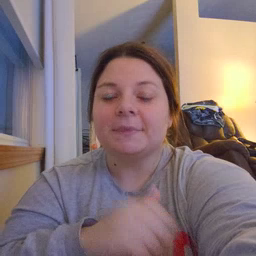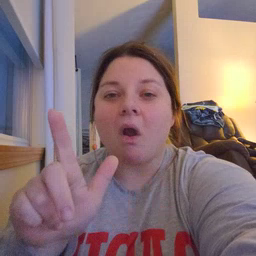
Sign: all